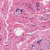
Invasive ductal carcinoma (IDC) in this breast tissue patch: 0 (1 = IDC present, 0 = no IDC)